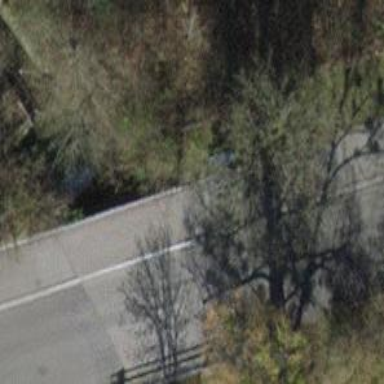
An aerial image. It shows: Brown bench.